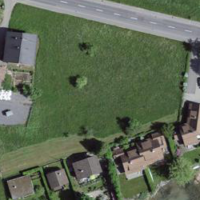
EUNIS habitat code: 55
Species observed at this site:
Sambucus racemosa
Saxifraga aizoides
Saxifraga paniculata